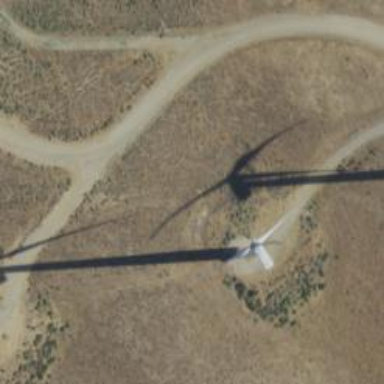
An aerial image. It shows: Wind generator using horizontal axis wind turbines.